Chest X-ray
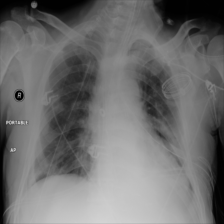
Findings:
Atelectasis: positive
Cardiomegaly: negative
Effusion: negative
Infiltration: positive
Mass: negative
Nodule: negative
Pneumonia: negative
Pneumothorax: negative
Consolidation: negative
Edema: negative
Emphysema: negative
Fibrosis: negative
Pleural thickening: negative
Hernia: negative